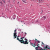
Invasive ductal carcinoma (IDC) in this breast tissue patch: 0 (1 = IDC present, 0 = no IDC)